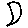
Label: moon